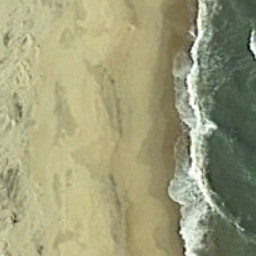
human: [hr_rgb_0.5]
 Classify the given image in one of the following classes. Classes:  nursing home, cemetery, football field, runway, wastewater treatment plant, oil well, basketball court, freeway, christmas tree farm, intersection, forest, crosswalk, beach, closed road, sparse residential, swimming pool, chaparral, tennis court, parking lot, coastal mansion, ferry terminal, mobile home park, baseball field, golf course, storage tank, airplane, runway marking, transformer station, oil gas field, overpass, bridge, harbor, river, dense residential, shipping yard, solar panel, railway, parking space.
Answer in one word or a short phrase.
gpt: beach